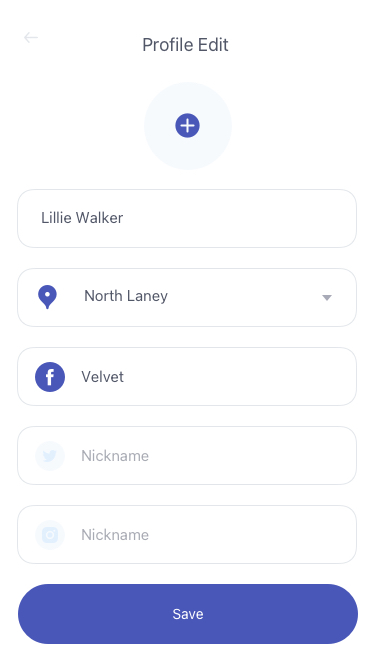
Text in this UI design:
Profile Edit
Lillie Walker
North Laney
Velvet
Nickname
Nickname